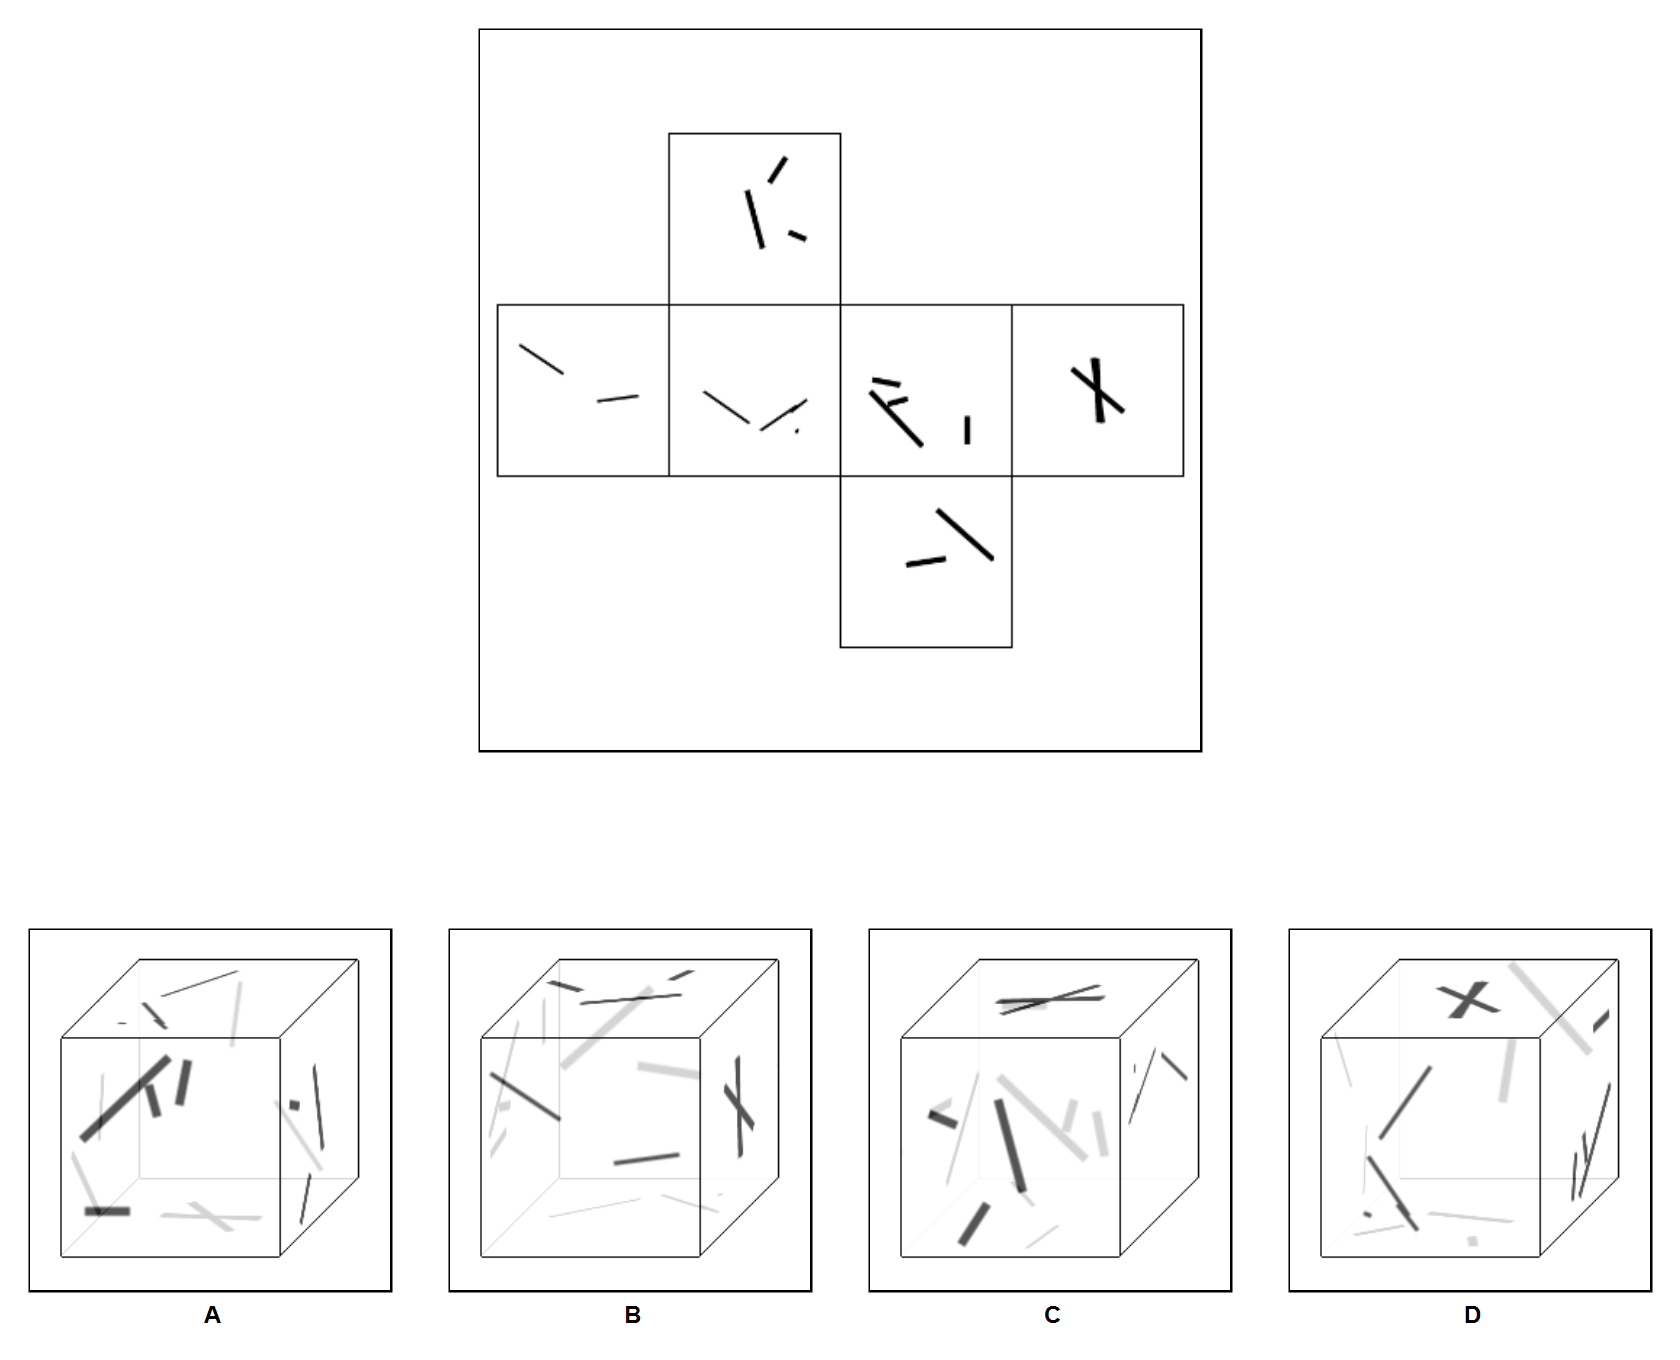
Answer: A